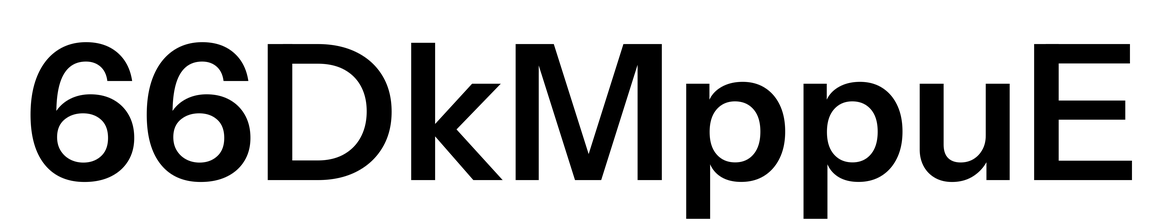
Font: InstrumentSans_SemiBold